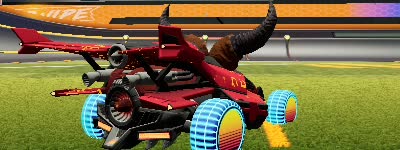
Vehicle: aftershock